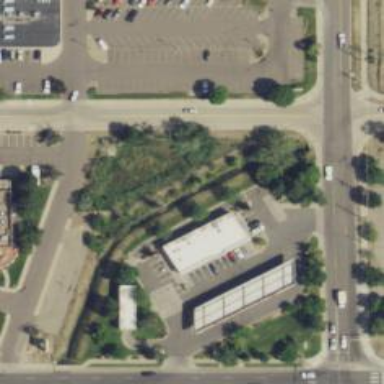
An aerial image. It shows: Convenience shop.